Question: I have a command-line tool for performing bulk import/export of data records via Entity Framework into an application database. The tool works well for inserting new records into the database, but I've been encountering timeout error when trying to update existing records which seem to be related to EF locking.
I have read <URL> about Entity Framework and deadlocks, but none of the answers seem to apply to this situation. I have tried wrapping my import code within a 'TransactionScope' as well as executing a 'SET TRANSACTION ISOLATION LEVEL' SQL command, but neither addresses the timeout.
The timeout happens regardless of how many entities are being updated in a single call to 'SaveChanges'. In the sample code below, I have set the batch size to values between 1 and 500, always with the same exception being thrown.
Here is a condensed version of the update code, followed by the exception details and a screenshot of the SQL Server Activity monitor.
I am using Entity Framework 5 DbContext objects which are initialized from EDMX models (Model First).
'''
using(var readContext = new MySourceEntities())
using(var readWriteContext = new MyTargetEntities())
{
var query = "SELECT ..."; // Determine which records to update
var keys = readContext.Database.SQLQuery<int>(query);
// Group the update into batches to improve performance. Batch()
// extension method from MoreLINQ
foreach (var batch in keys.Batch(BATCH_SIZE))
{
var sourceRecords = readContext
.AsNoTracking()
.Where(x => batch.Contains(x.SharedId))
.ToList();
var targetRecords = readWriteContext
.Where(x => batch.Contains(x.SharedId))
.ToLookup(x => x.SharedId);
foreach (var record in sourceRecords)
{
// Enforce a constraint on having only a single match
var target = targetRecords[record.SharedId].Single();
target.Field = record.Field;
}
readWriteContext.SaveChanges(); // <--- Timeout happens here
}
}
'''
I am running this from a command line application, and the specific stack trace that it throws up is as follows:
'''
An error occurred while updating the entries. See the inner exception for details.
at System.Data.Entity.Internal.InternalContext.SaveChanges()
at System.Data.Entity.Internal.LazyInternalContext.SaveChanges()
at System.Data.Entity.DbContext.SaveChanges()
at <snip>
An error occurred while updating the entries. See the inner exception for details.
at System.Data.Mapping.Update.Internal.UpdateTranslator.Update(IEntityStateManager stateManager, IEntityAdapter adapter)
at System.Data.EntityClient.EntityAdapter.Update(IEntityStateManager entityCache)
at System.Data.Objects.ObjectContext.SaveChanges(SaveOptions options)
at System.Data.Entity.Internal.InternalContext.SaveChanges()
Timeout expired. The timeout period elapsed prior to completion of the operation or the server is not responding. The statement has been terminated.
at System.Data.SqlClient.SqlConnection.OnError(SqlException exception, Boolean breakConnection, Action'1 wrapCloseInAction)
at System.Data.SqlClient.SqlInternalConnection.OnError(SqlException exception, Boolean breakConnection, Action'1 wrapCloseInAction)
at System.Data.SqlClient.TdsParser.ThrowExceptionAndWarning(TdsParserStateObject stateObj, Boolean callerHasConnectionLock, Boolean asyncClose)
at System.Data.SqlClient.TdsParser.TryRun(RunBehavior runBehavior, SqlCommand cmdHandler, SqlDataReader dataStream, BulkCopySimpleResultSet bulkCopyHandler, TdsParserStateObject stateObj, Boolean& dataReady)
at System.Data.SqlClient.SqlCommand.FinishExecuteReader(SqlDataReader ds, RunBehavior runBehavior, String resetOptionsString)
at System.Data.SqlClient.SqlCommand.RunExecuteReaderTds(CommandBehavior cmdBehavior, RunBehavior runBehavior, Boolean returnStream, Boolean async, Int32 timeout, Task& task, Boolean asyncWrite)
at System.Data.SqlClient.SqlCommand.RunExecuteReader(CommandBehavior cmdBehavior, RunBehavior runBehavior, Boolean returnStream, String method, TaskCompletionSource'1 completion, Int32 timeout, Task& task, Boolean asyncWrite)
at System.Data.SqlClient.SqlCommand.InternalExecuteNonQuery(TaskCompletionSource'1 completion, String methodName, Boolean sendToPipe, Int32 timeout, Boolean asyncWrite)
at System.Data.SqlClient.SqlCommand.ExecuteNonQuery()
at System.Data.Mapping.Update.Internal.DynamicUpdateCommand.Execute(UpdateTranslator translator, EntityConnection connection, Dictionary'2 identifierValues, List'1 generatedValues)
at System.Data.Mapping.Update.Internal.UpdateTranslator.Update(IEntityStateManager stateManager, IEntityAdapter adapter)
'''
While the 'SaveChanges' method is hanging, the SQL Server Activity Monitor shows the following queries, all in a 'SUSPENDED' state. The red queries are from the database targeted by the 'readContext' and the blue queries are from the database targeted by the 'readWriteContext'.

Also, the suspended queried themselves do not look suspicious, just straighforward SELECT and UPDATE command. I am able to run them manually without errors.
Here are the details of the 'query' clause that is run, since it seems to be pertinent. The query performs a joins across databases to match up records with the 'SharedId'. Running the 'sys.dm_os_waiting_tasks' query from <URL>, gives the following table.
'''
session_id wait_duration_ms wait_type blocking_session_id resource_description program_name text
55 15 ASYNC_NETWORK_IO NULL NULL EntityFramework <cross-db join query>
54 29310 LCK_M_IX 55 pagelock fileid=1... EntityFramework <update query>
'''
The content of the query is like this
'''
SELECT DB1.dbo.Table1.SharedId
FROM DB2.dbo.Table2 INNER JOIN DB1.dbo.Table1.SharedId
ON DB1.dbo.Table1.SharedId = DB2.dbo.Table2.SharedId
WHERE (
(DB1.dbo.Table1.Field1 <> DB2.dbo.Table2.Field1) OR
(DB1.dbo.Table1.Field2 <> DB2.dbo.Table2.Field2)
)
'''
The most surprising observation to me is that the query is still active. Any ideas why the 'readContext.Database.SQLQuery()' call would not complete the query? It sounds like this wait type usually indicates an application error, but I'm unsure how I am triggering this behavior.
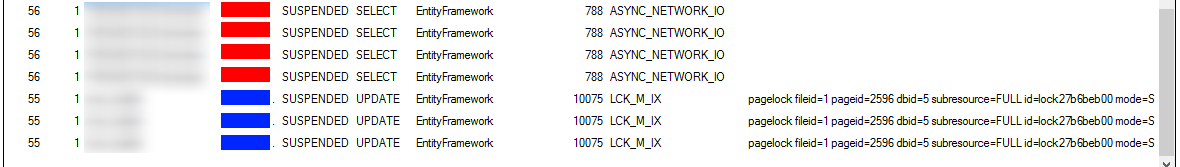
Answer: The solution was to materialize the results from the 'SQLQuery()' explicitly using a 'ToList()' extension method. This allowed the results to be fully consumed before attempting to 'UPDATE' the underlying tables.
It was surprising (to me) that a direct SQL command did not return the full result immediately -- especially since the query was returning a primitive type and not an Entity object. Upon closer reading of the <URL>, it does state that the 'IEnumerable<T>' returned by the 'SQLQuery' method, "will execute the query when it is enumerated".
I like that in EF6, this method returns a 'DbRawSqlQuery<T>' object, which probably will help people like myself stop and read the documentation a little more carefully next time.